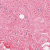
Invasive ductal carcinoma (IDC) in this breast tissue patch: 0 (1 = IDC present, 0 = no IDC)